Interaction volume radius: 5 \u00c5
Interaction volume height: 15 \u00c5
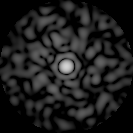
Disorder parameter: 0.8089